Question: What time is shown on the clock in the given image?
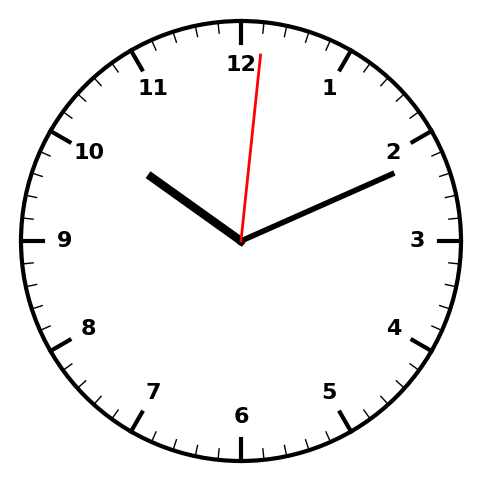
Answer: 10:11:01